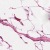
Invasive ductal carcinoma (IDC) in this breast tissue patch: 0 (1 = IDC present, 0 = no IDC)